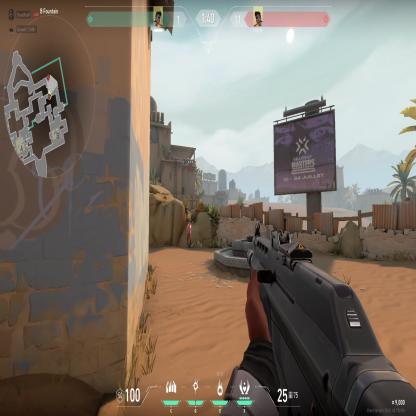
Label: enemy